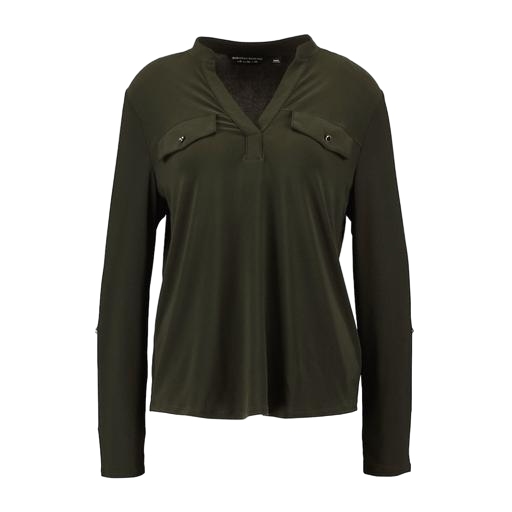
green boyfriend force field blouse, green roll-tab zip-trim blouse, green plus size mock-neck top only macy, white background